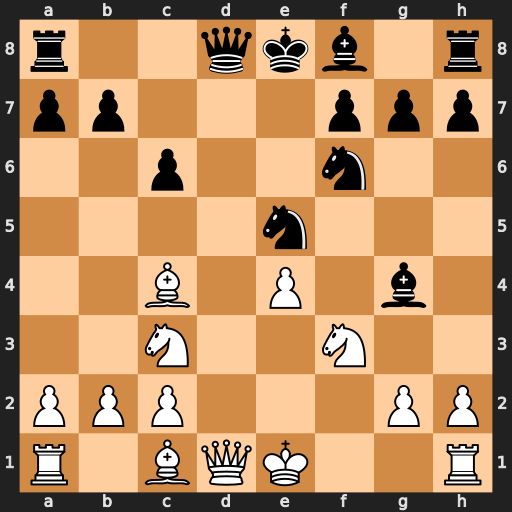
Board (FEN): r2qkb1r/pp3ppp/2p2n2/4n3/2B1P1b1/2N2N2/PPP3PP/R1BQK2R
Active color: w
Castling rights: KQkq
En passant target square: -
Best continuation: Qxd8+ Rxd8 Nxe5